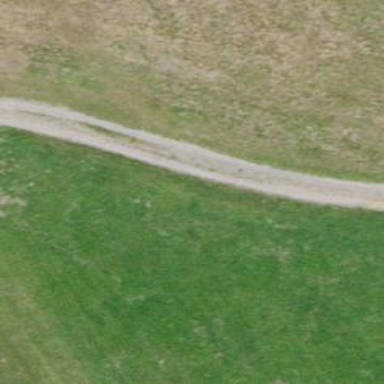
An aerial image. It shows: Compacted track road with grade3 tracktype.